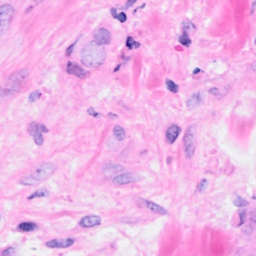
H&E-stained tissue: Breast